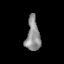
Tissue: lung
Cell type: T cells
Senescence score: 0.2074
Nuclear area (px): 452
Mean DAPI intensity: 143.073